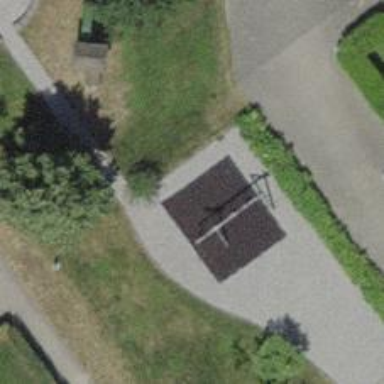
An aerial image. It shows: Playground area for leisure activities on the land.